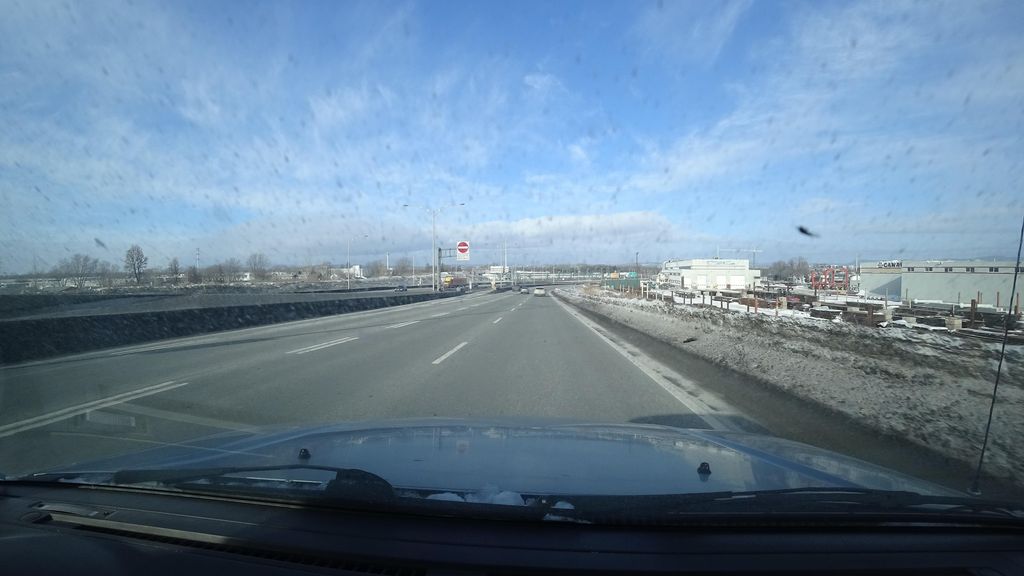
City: quebec_city